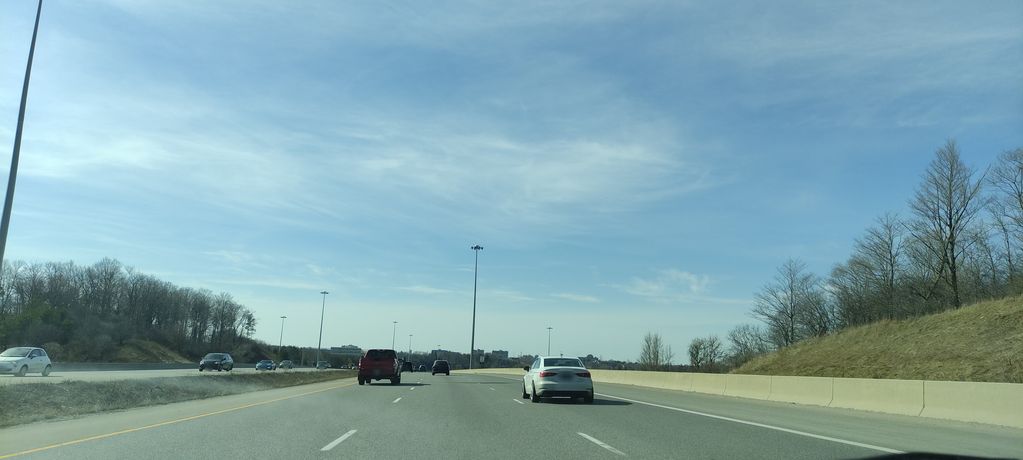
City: kitchener-waterloo